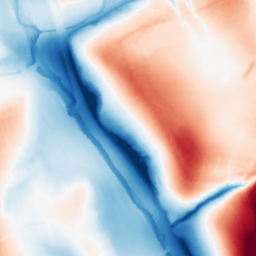
Category: classical
Decomposition family: gaussian_anisotropic
Decomposition parameters: sigma_x: 50
sigma_y: 5
Upsampling method: cubic_mitchell
Upsampling parameters: scale: 4
Upsampling scale: 4